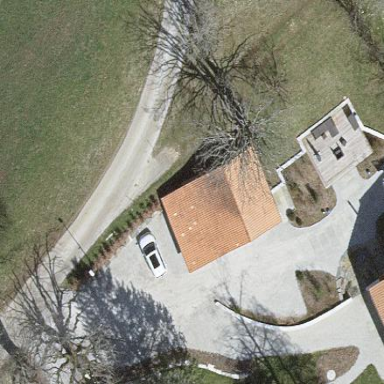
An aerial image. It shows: Garage.